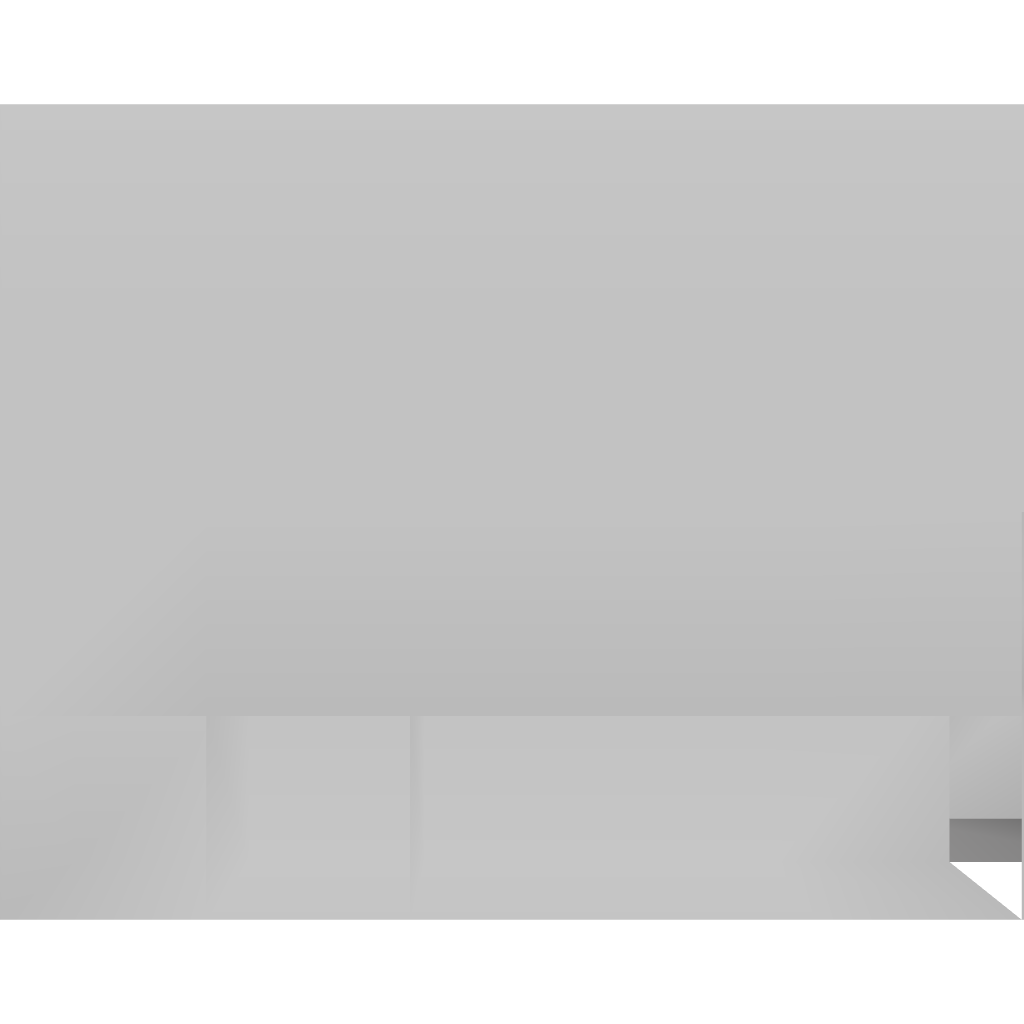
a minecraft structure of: Simple Vending Machine